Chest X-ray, AP view. Patient: 55 years old, sex M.
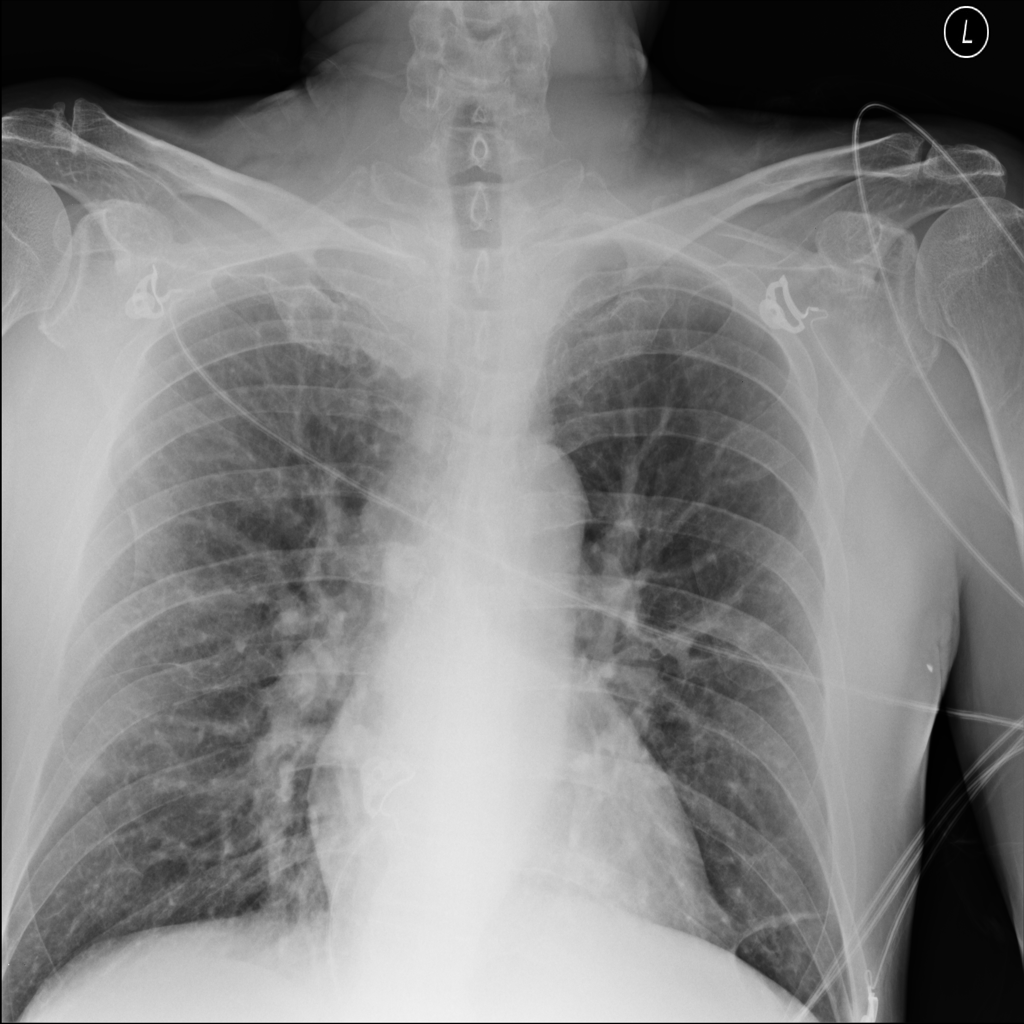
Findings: Pneumonia